Question: My aim is develop an excel application and use it on my sharepoint online 2013 portal. So I developed an excel task pane app on napa. I downloaded it for visual studio and open it on visual studio 2012. After that I changed it's project type from app for office to auto hosted app for sharepoint and I publish it, got .app file. Than I opened my sharepoint online portal app catalog site and upload my .app file to apps for sharepoint library. You can see my app(AddressCleaner) from below image.

After all of these steps I went site content and click add an app. But I can't see my app in available apps. I can't find any solution. Actually I followed this -><URL>
What I'm missing? Is any suggestion as to what is wrong?
Thanks
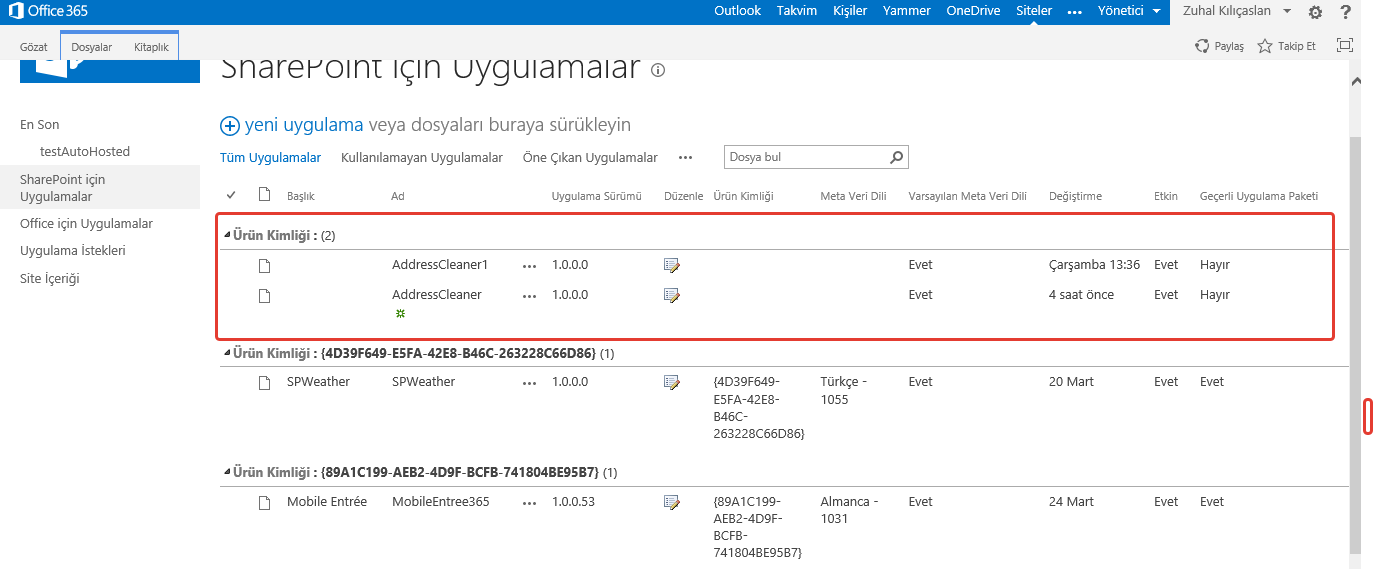
Answer: I solved my problem. I didn't understand its cause but it was solved. I downloaded my project again from napa and changed its package type in visual studio. After than i uploaded it to apps for sharepoint library in app catalog site. I installed it. Than i added my catalog site as trusted site to excel file and inserted my app. Thats all.